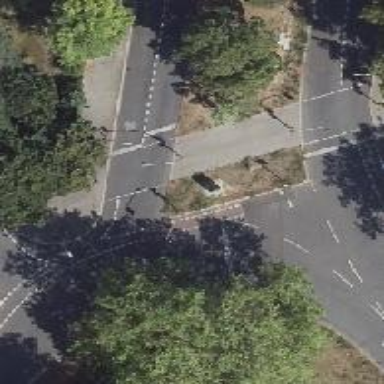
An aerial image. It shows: Road with traffic signals for signaling.